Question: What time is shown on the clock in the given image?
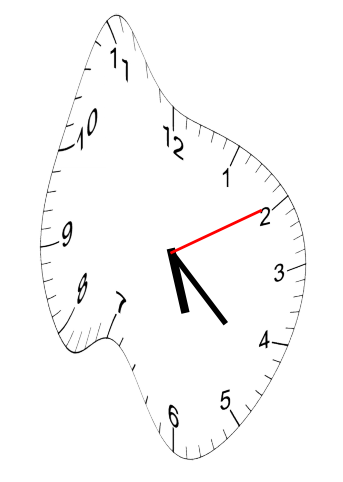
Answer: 05:22:10